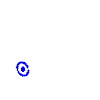
Particle: proton